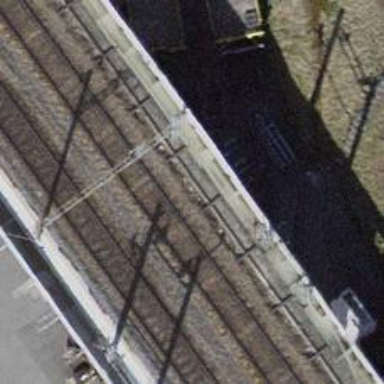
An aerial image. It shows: Railway buffer stop.